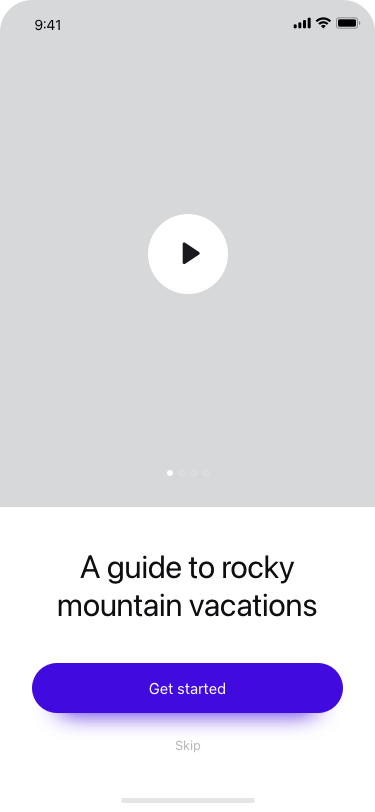
Text in this UI design:
Get started
Skip
A guide to rocky mountain vacations